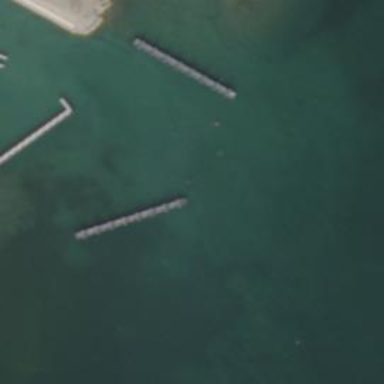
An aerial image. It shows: Breakwater structure.